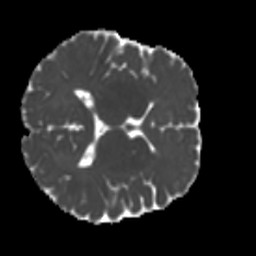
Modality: MD
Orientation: axial
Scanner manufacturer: siemens
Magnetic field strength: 3 T
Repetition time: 4 s
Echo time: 0.0594 s